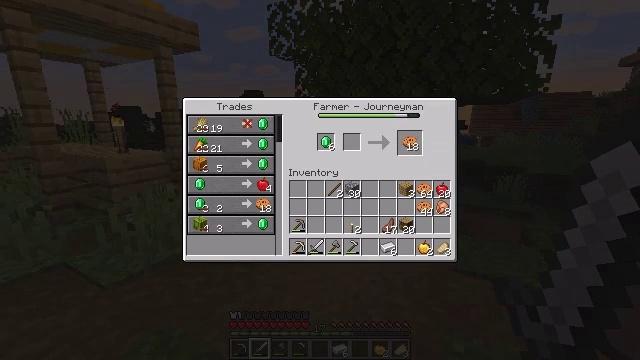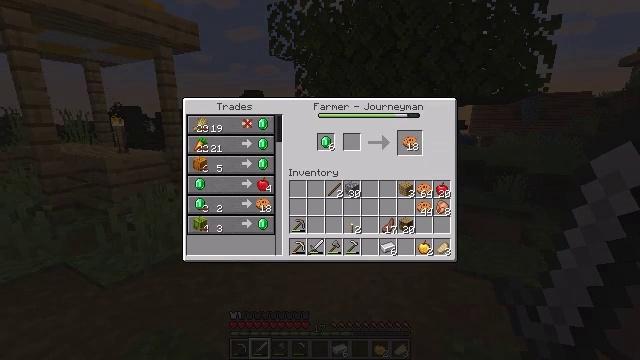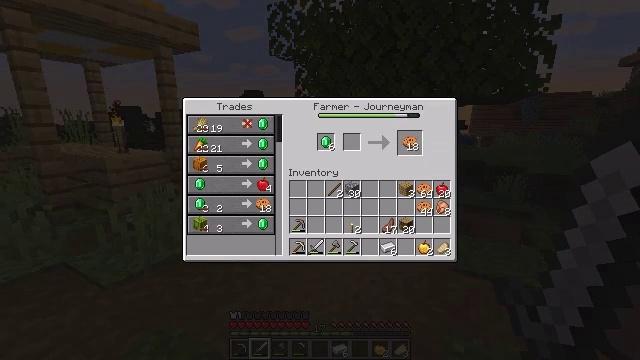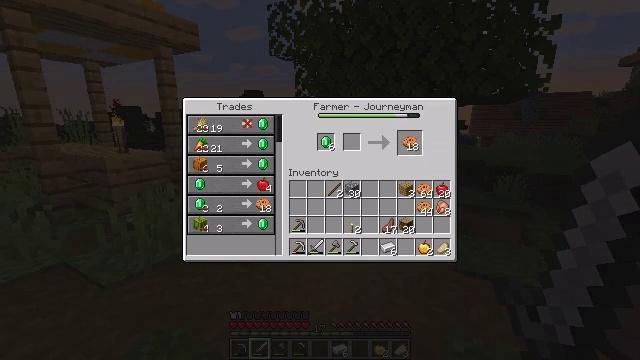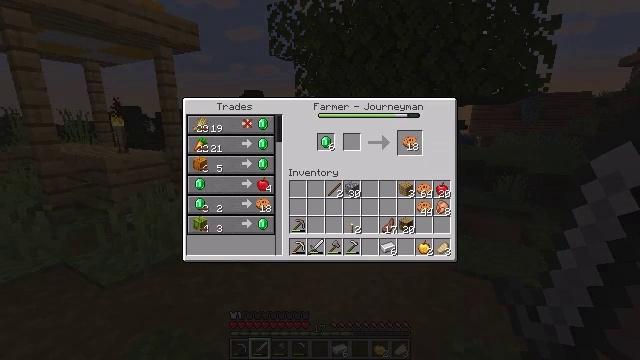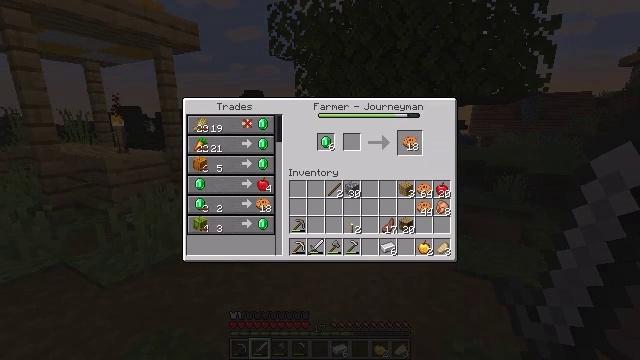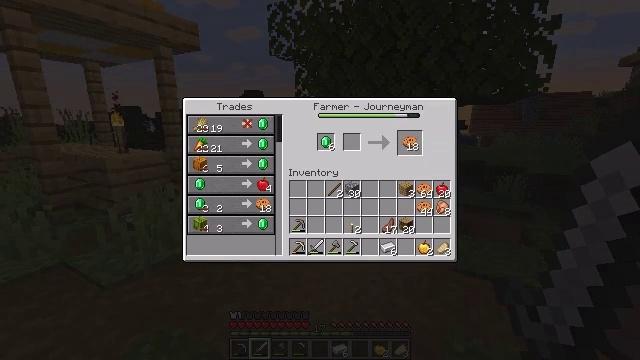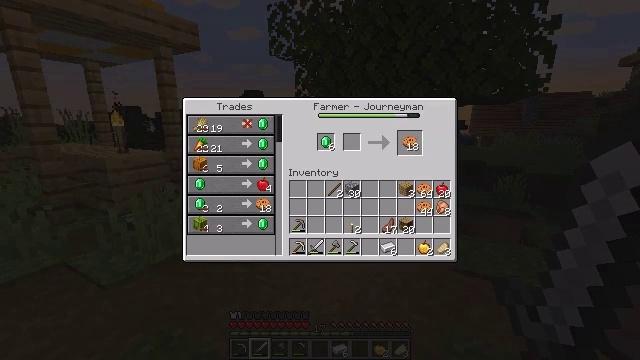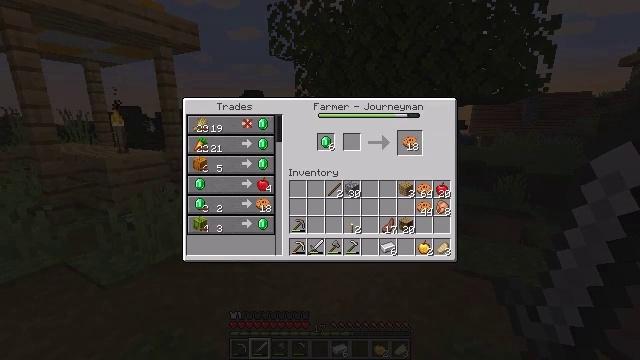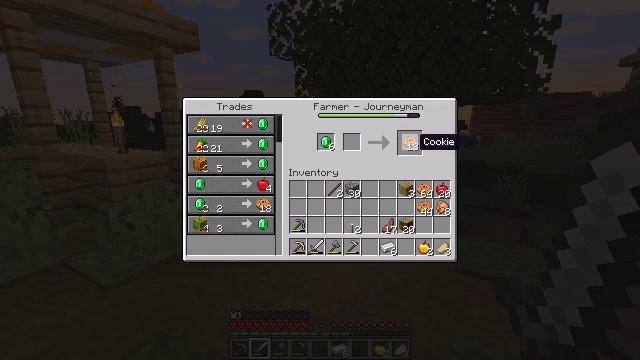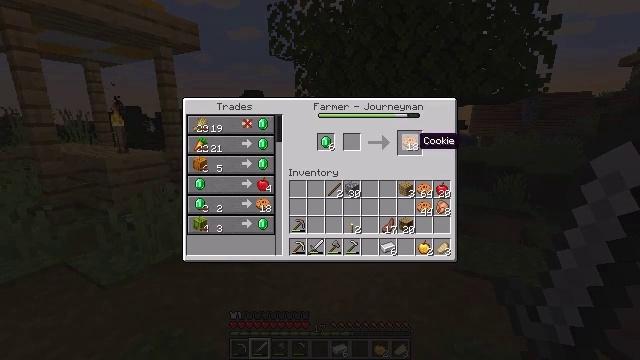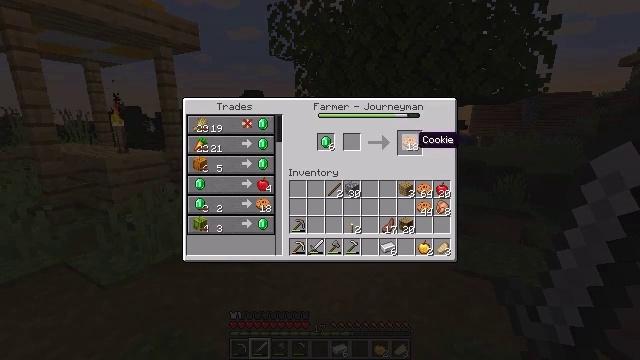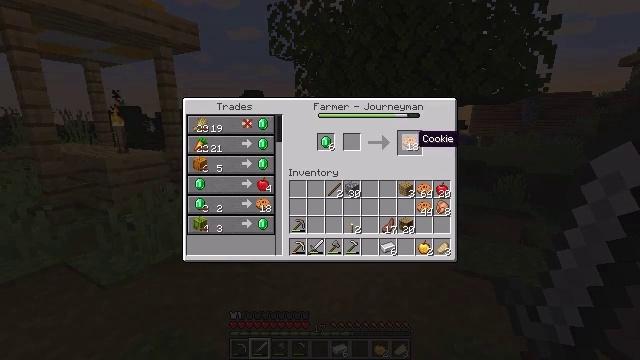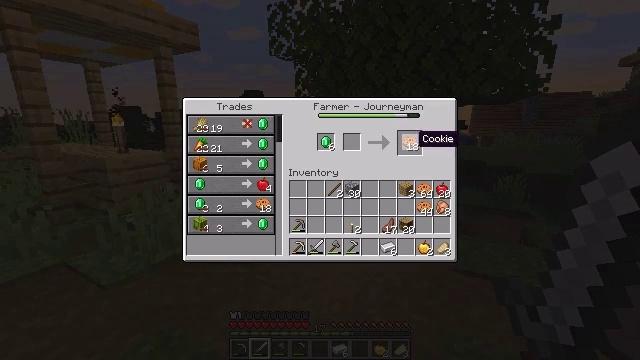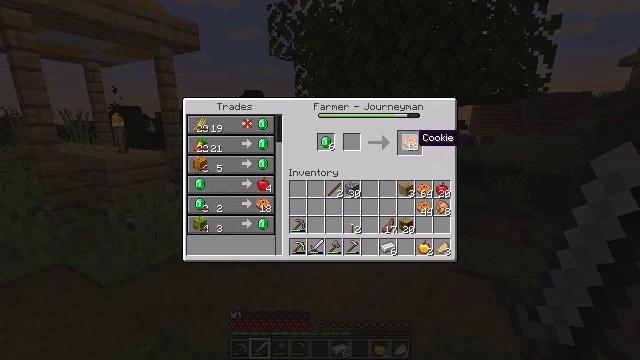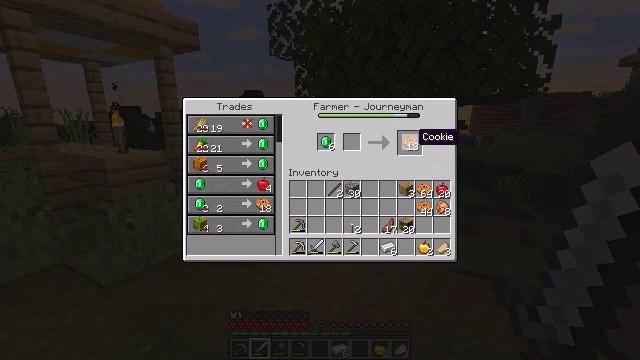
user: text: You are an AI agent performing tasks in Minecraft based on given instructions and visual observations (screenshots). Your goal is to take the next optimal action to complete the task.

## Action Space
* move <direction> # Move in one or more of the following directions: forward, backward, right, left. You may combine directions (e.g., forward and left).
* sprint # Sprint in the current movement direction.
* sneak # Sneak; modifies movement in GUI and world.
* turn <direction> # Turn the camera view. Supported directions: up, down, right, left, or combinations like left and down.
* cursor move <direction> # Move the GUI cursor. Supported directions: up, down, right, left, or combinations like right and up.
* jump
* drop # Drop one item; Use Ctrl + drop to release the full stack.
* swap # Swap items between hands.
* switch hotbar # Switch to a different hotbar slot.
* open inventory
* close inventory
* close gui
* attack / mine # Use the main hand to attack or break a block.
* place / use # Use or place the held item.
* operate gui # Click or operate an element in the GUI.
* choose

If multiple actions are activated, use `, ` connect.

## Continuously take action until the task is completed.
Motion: motion action
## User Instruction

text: Put ingredients in the crafting grid to get a cookie.
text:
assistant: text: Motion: no_op
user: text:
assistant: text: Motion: no_op
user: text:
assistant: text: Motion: no_op
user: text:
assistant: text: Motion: operate gui
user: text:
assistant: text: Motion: operate gui
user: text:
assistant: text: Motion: operate gui
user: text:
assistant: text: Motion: no_op
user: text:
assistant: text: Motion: no_op
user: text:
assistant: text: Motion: no_op
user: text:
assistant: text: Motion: no_op
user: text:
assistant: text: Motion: no_op
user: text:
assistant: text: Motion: no_op
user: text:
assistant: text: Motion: no_op
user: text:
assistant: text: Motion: no_op
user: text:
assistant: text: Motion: no_op
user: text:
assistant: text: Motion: no_op
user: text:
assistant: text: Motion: no_op
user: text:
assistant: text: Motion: no_op
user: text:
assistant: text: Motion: operate gui
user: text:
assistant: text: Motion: operate gui
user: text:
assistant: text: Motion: operate gui
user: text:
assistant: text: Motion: no_op
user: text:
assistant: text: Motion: no_op
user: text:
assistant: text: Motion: no_op
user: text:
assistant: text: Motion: no_op
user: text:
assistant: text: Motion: no_op
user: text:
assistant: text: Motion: no_op
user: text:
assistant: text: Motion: operate gui
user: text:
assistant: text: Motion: operate gui
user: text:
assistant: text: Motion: operate gui